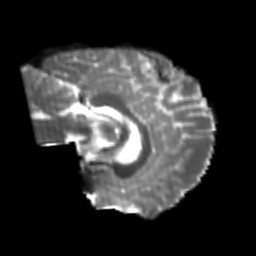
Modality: T2w
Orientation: sagittal
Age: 20
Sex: male
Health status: healthy
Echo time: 0.074 s